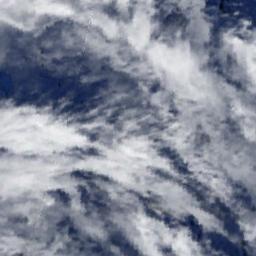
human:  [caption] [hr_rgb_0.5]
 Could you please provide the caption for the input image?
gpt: The stratocumulus are located above the surface of the sea .

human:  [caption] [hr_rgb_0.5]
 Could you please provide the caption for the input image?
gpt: A white cloud floated over the lawn .

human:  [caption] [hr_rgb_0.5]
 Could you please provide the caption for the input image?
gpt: Large fluffy white clouds cover the blue sea .

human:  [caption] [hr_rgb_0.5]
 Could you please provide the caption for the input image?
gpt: The white cloud is above blue sea .

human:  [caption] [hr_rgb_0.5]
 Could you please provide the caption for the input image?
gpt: There are many gauzy clouds over a blue sea .